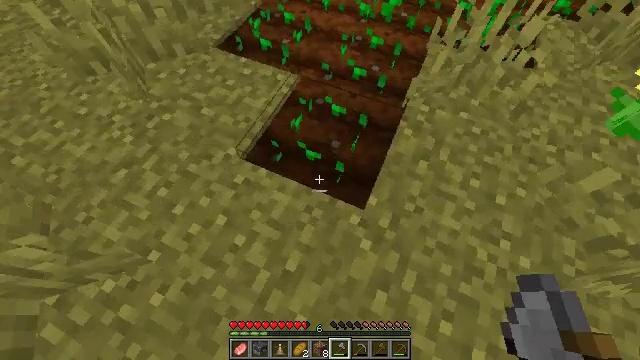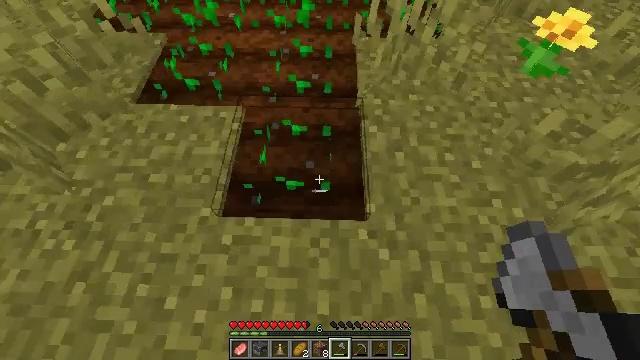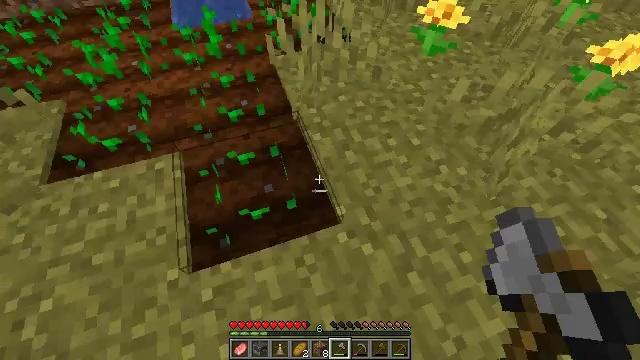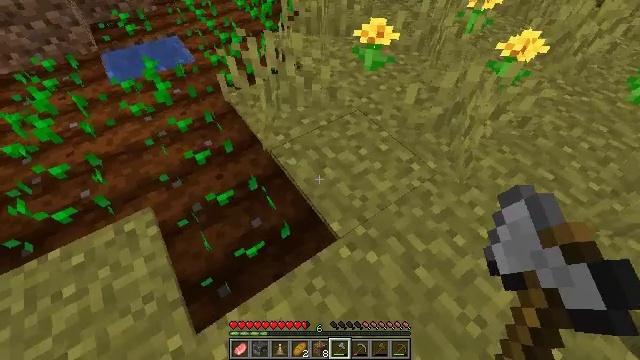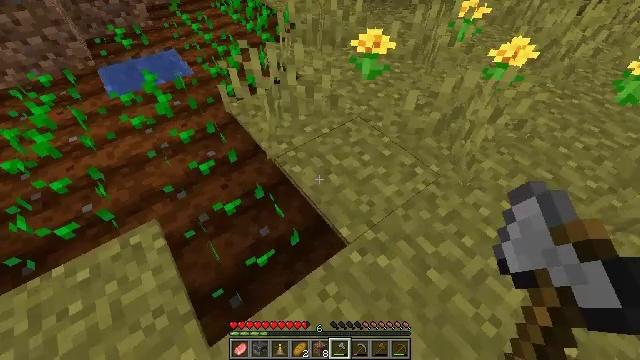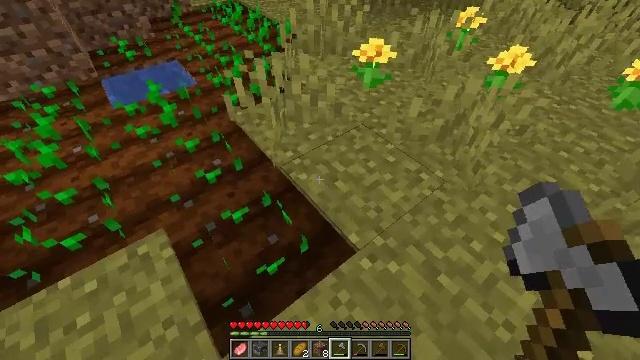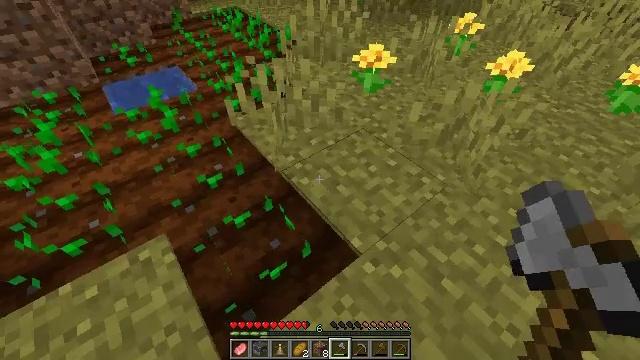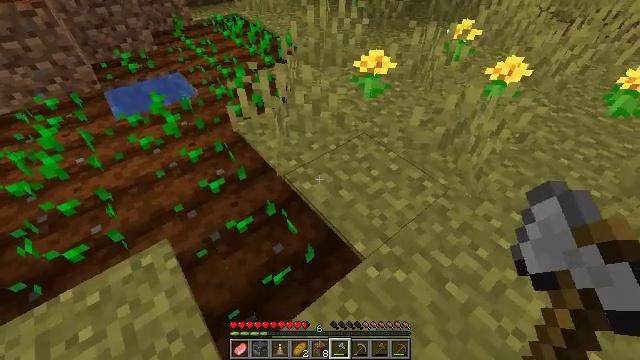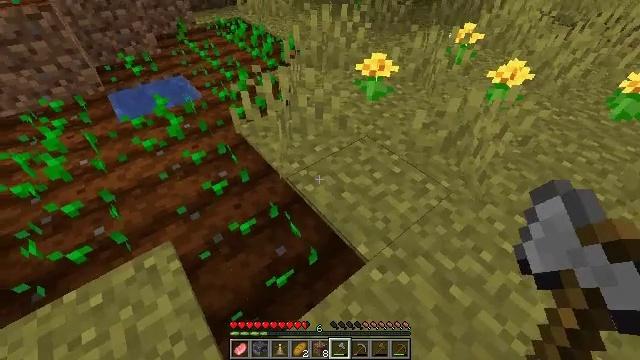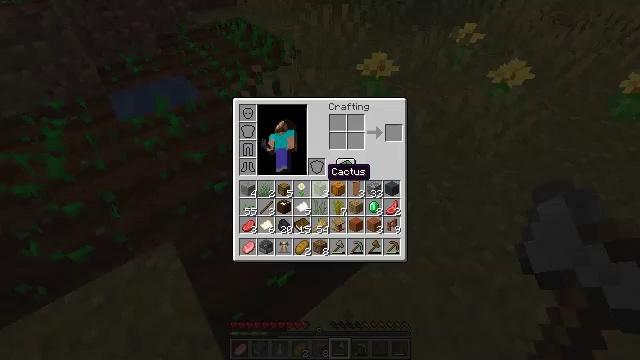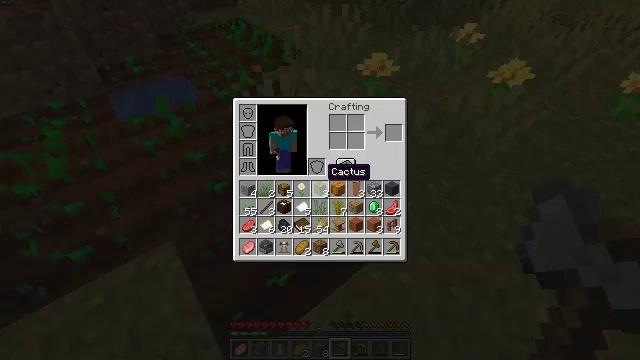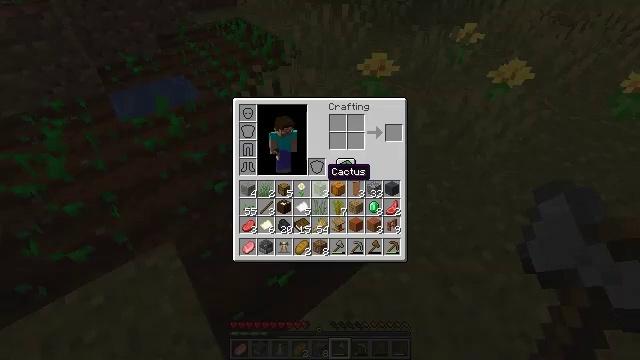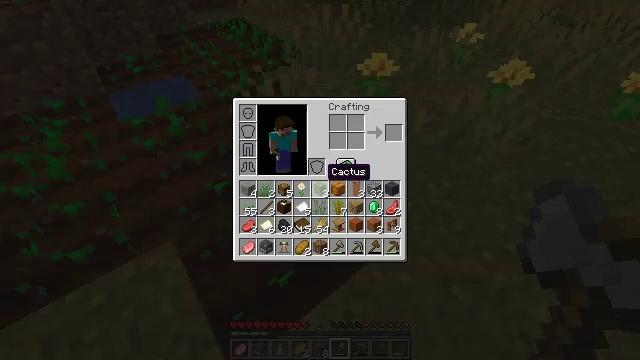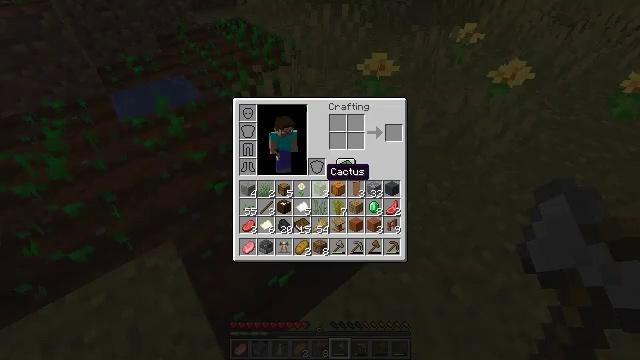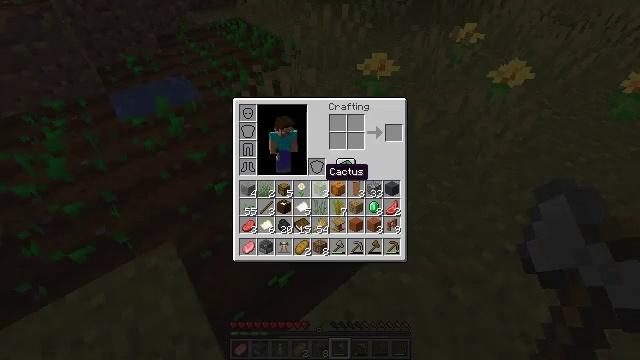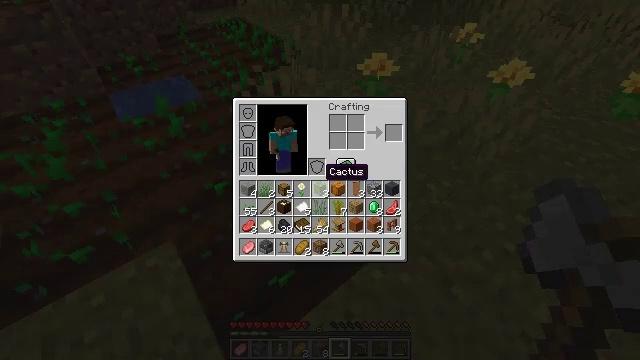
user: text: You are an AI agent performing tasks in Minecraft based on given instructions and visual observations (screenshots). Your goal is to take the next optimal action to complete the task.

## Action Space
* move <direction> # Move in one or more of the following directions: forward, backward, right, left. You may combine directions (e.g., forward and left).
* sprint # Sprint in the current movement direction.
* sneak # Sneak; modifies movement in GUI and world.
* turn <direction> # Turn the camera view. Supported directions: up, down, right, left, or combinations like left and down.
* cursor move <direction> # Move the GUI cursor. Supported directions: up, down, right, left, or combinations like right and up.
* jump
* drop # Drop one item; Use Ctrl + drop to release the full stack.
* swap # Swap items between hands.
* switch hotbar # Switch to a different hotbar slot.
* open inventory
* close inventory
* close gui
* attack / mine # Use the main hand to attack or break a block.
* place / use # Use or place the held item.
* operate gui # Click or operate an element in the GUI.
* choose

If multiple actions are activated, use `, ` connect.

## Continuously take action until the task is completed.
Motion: motion action
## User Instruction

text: Drop some tall grass.
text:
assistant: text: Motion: move forward and move left, turn right
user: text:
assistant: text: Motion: move left, turn right and up
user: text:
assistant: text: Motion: turn right and up
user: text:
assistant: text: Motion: turn right and up
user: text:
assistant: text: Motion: turn up
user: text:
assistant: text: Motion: turn up
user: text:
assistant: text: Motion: turn up
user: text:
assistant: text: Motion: no_op
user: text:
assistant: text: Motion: open inventory
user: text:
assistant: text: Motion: open inventory
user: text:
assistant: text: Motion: no_op
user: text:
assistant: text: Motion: no_op
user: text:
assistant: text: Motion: no_op
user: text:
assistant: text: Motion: no_op
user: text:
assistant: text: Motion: no_op
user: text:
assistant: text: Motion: no_op
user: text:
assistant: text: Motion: no_op
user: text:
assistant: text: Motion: no_op
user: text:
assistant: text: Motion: no_op
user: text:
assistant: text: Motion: no_op
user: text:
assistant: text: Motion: no_op
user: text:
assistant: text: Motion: no_op
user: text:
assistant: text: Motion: no_op
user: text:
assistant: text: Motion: no_op
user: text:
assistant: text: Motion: cursor move down
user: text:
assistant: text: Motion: no_op
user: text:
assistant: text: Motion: no_op
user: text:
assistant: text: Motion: no_op
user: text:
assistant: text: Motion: no_op
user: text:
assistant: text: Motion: no_op